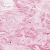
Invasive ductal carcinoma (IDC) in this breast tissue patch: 0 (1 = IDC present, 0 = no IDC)